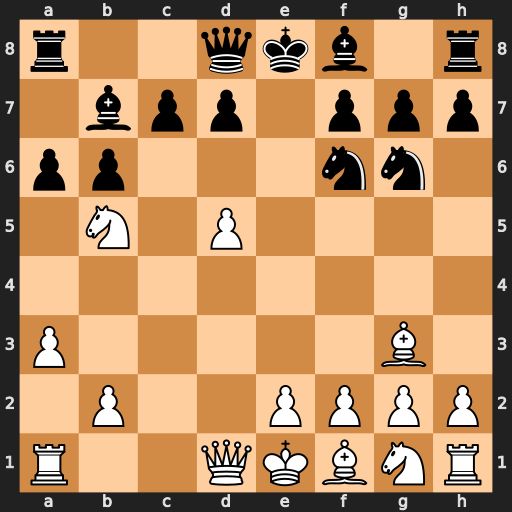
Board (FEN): r2qkb1r/1bpp1ppp/pp3nn1/1N1P4/8/P5B1/1P2PPPP/R2QKBNR
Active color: w
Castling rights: KQkq
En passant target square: -
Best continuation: Nxc7+ Qxc7 Bxc7